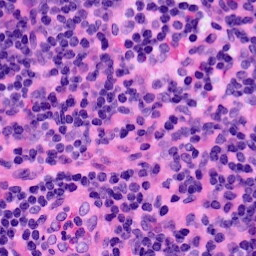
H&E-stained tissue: LymphNode